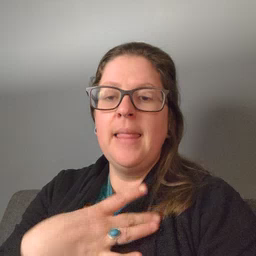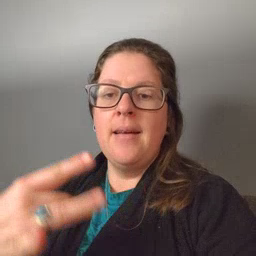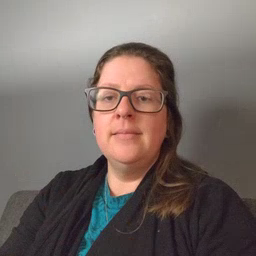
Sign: like